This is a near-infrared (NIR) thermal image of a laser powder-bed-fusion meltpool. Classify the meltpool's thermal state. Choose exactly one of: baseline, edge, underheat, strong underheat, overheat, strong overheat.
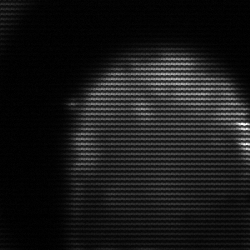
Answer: edge